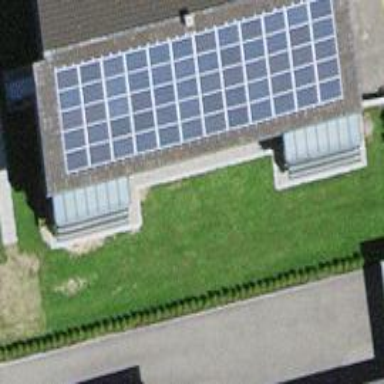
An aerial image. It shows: Solar power generator with photovoltaic panels.